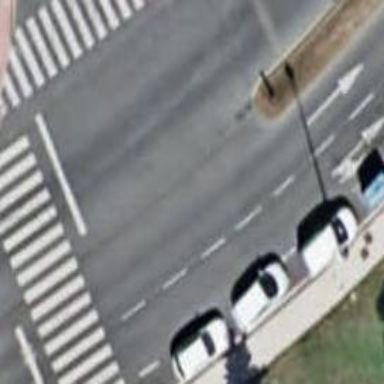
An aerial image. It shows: Residential road with asphalt surface. There is parallel parking on the right lane.